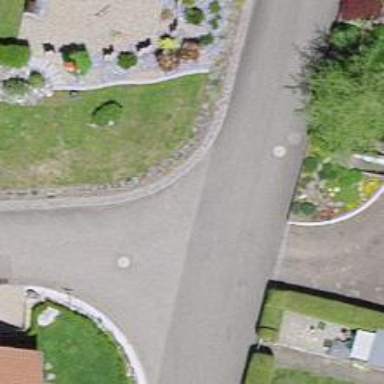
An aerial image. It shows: Asphalt road in residential area.